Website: lowes
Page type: account-selection
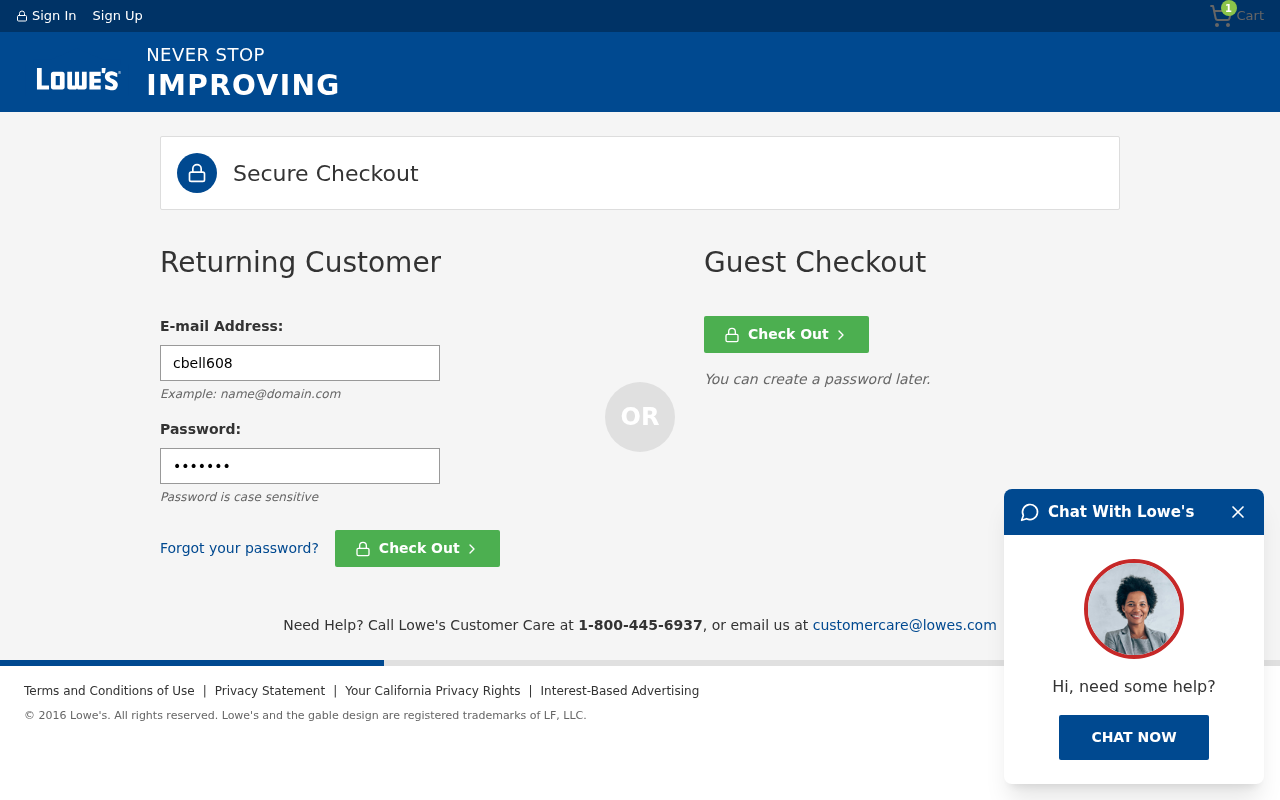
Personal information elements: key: PII_LOGIN_USERNAME
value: cbell608
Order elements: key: ORDER_NUM_ITEMS
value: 1